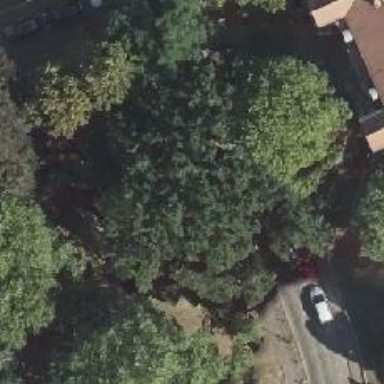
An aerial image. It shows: Broadleaved deciduous tree located in park.